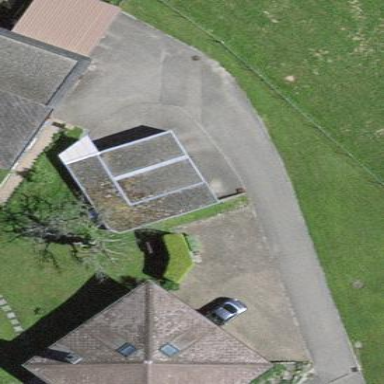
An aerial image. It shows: Garage building.